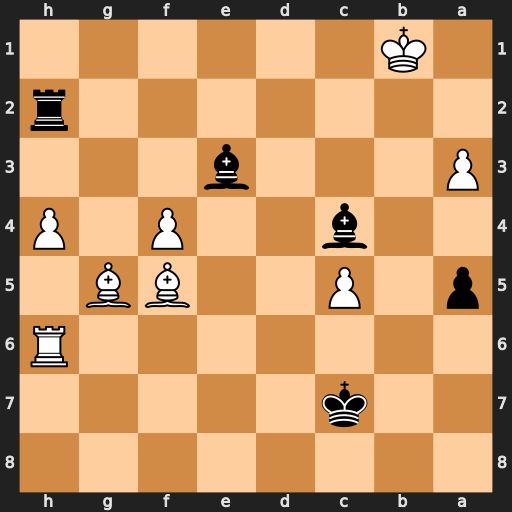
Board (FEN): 8/2k5/7R/p1P2BB1/2b2P1P/P3b3/7r/1K6
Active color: b
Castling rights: -
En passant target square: -
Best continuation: Ba2+ Ka1 Bd4#